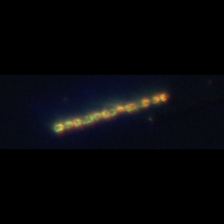
Taxon: Chaetoceros
Group: Diatoms